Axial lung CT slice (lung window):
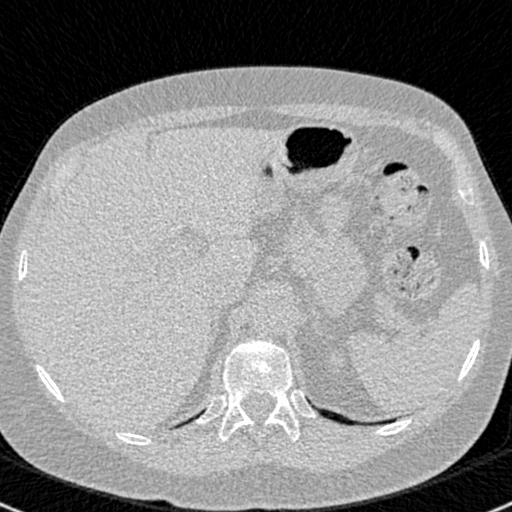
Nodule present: no